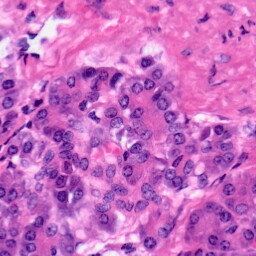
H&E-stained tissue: Pancreatic